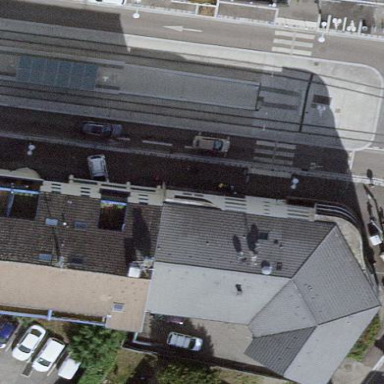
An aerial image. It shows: The image shows part of apartment building.